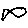
Label: fish